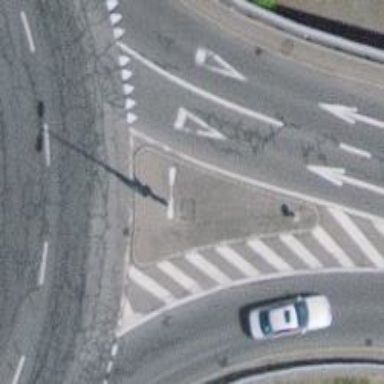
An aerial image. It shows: Road with "give way" sign.